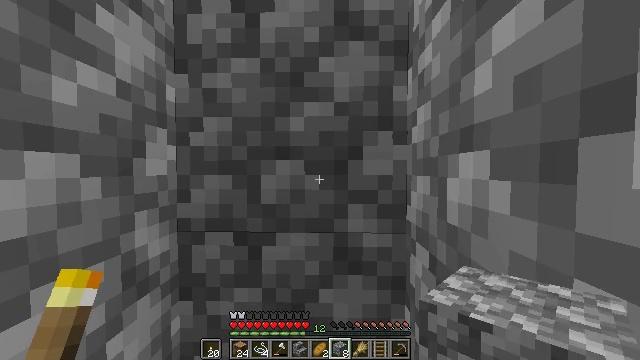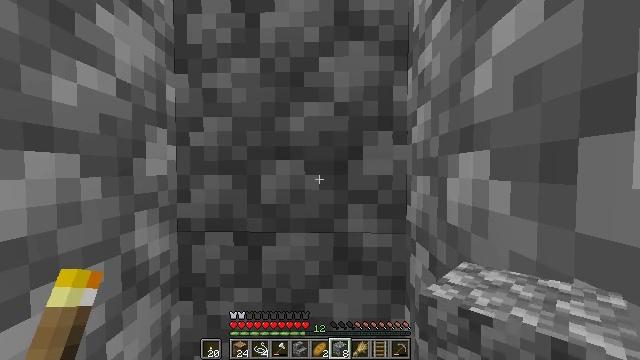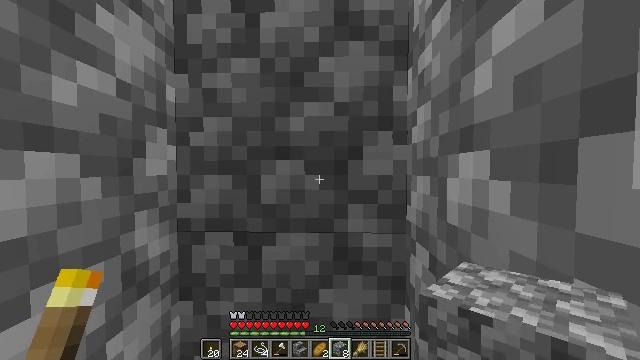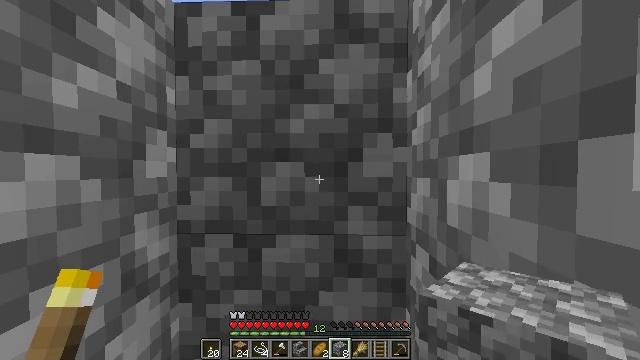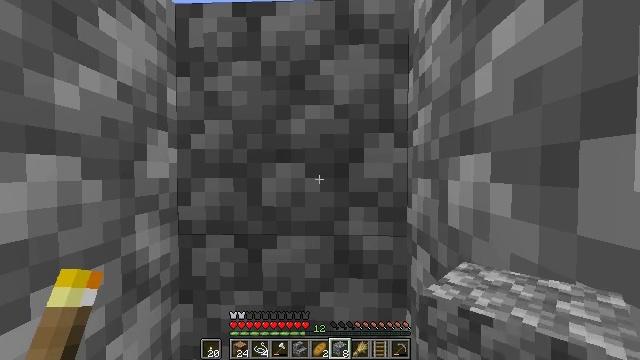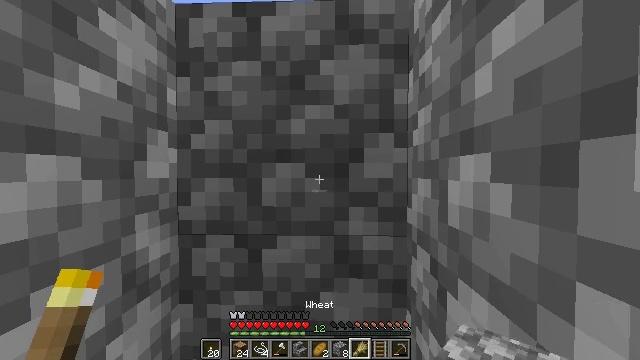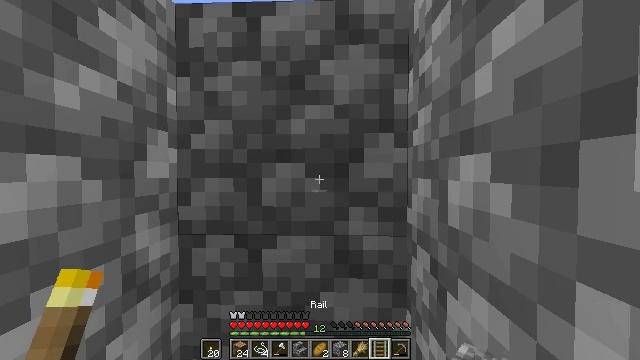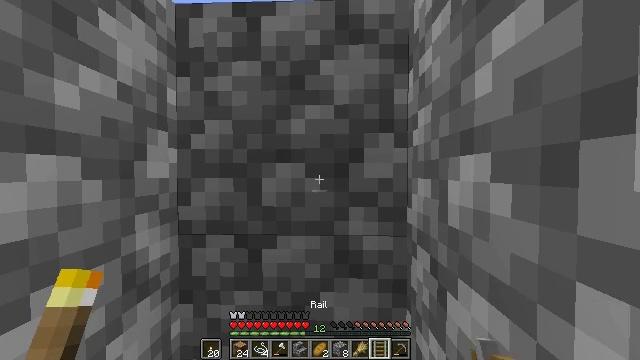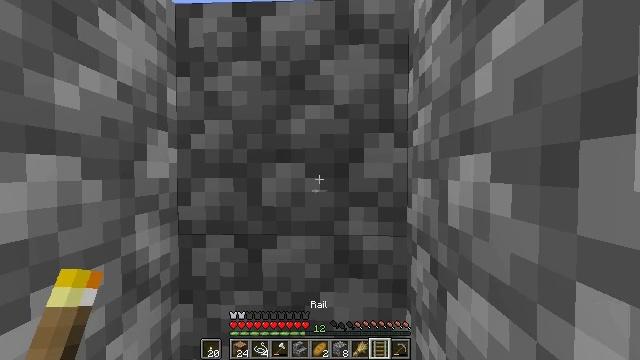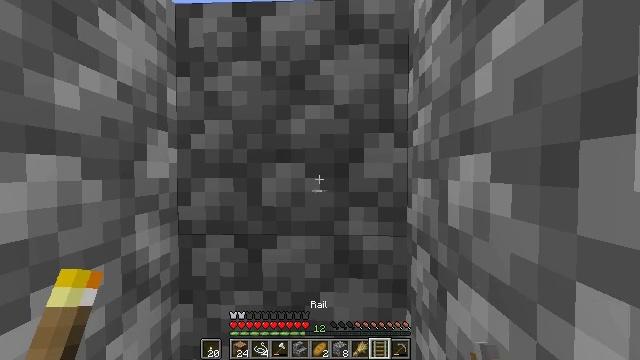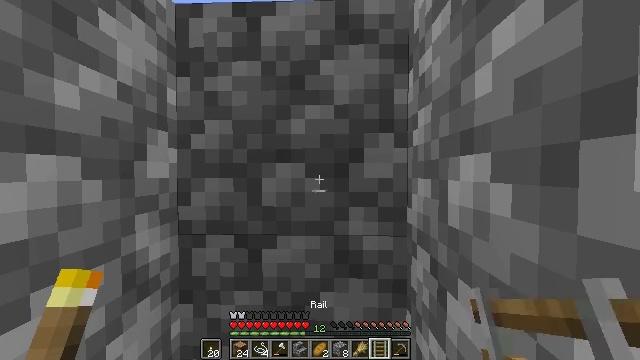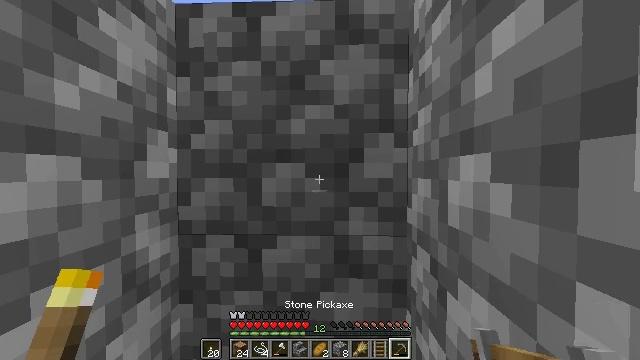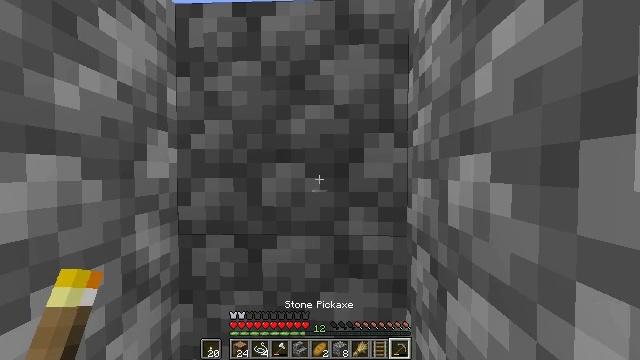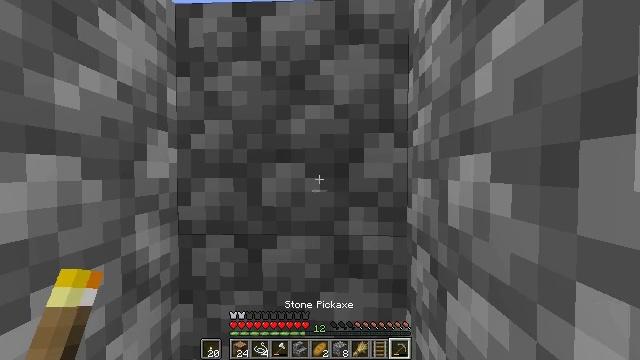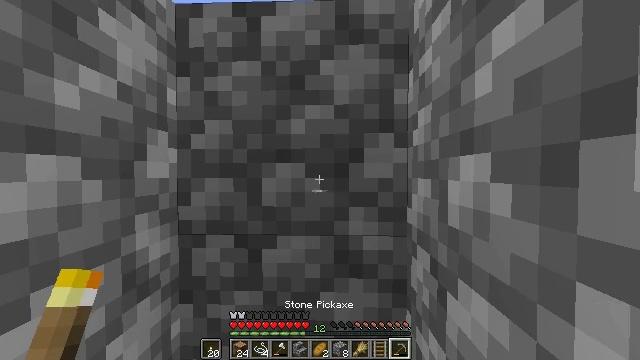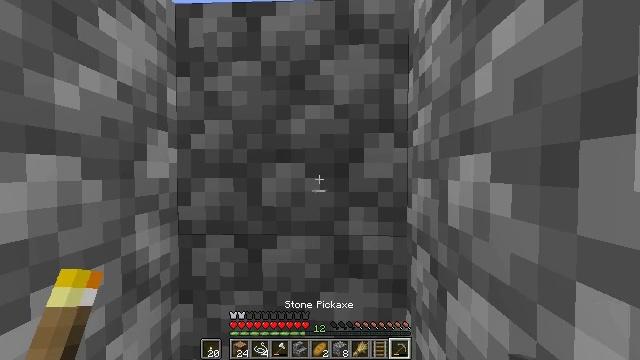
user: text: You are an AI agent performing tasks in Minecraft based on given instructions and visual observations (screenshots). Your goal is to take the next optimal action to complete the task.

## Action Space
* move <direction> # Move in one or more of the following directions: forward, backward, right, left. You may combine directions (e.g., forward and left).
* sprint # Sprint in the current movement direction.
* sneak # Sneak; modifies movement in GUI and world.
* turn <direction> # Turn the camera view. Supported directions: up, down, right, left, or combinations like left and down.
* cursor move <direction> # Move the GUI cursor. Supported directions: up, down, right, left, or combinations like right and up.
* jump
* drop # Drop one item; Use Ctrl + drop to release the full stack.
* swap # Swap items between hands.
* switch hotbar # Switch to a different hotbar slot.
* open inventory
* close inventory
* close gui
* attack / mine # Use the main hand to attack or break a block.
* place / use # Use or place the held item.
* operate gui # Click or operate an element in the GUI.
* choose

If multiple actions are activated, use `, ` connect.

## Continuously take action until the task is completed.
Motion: motion action
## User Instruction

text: Gather cobblestone stairs from the structure.
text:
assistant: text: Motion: sneak
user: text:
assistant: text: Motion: sneak
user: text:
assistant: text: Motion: sneak
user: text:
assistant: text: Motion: sneak
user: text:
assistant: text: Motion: sneak
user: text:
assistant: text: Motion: sneak
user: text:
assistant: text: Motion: sneak
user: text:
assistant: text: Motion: sneak
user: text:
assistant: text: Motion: sneak
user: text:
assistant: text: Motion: sneak
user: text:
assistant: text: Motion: sneak
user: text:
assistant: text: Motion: sneak
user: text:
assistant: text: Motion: sneak
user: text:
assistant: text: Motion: sneak
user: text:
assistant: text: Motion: sneak
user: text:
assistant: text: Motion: sneak
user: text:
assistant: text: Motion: sneak
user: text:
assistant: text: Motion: sneak
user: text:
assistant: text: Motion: sneak, attack / mine
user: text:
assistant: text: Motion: sneak, attack / mine
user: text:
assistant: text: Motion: sneak, attack / mine
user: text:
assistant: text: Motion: sneak, attack / mine
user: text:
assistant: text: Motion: sneak, attack / mine
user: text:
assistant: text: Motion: sneak, attack / mine
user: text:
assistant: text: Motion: sneak, attack / mine
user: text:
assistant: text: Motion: sneak, attack / mine
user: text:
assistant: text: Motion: sneak, attack / mine
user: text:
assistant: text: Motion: sneak, attack / mine
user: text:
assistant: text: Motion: sneak, attack / mine
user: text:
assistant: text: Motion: sneak, attack / mine